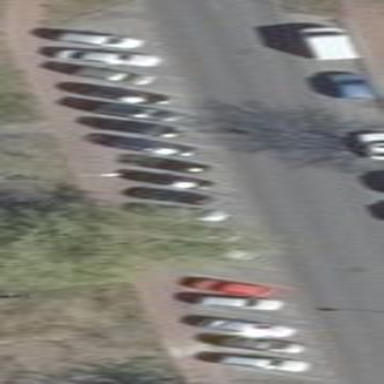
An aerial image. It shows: Street side parking area.